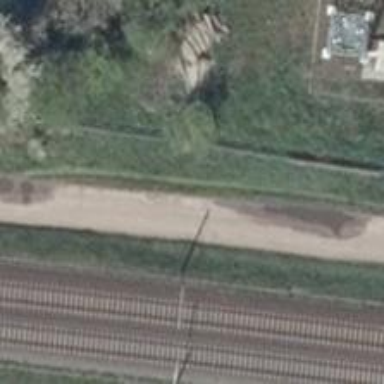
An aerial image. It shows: Track with compacted grade2 surface.